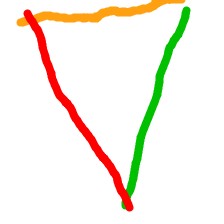
Shape: triangle